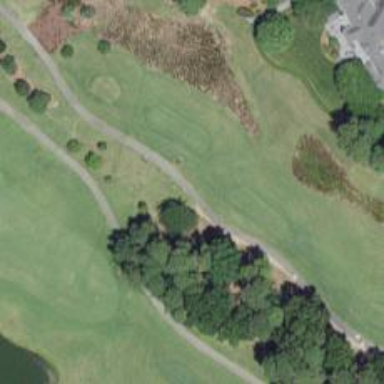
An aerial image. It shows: Path for both road and golf.